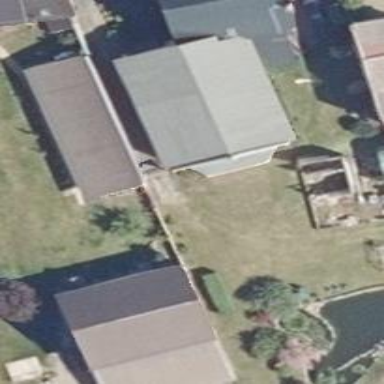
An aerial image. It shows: Gabled building.